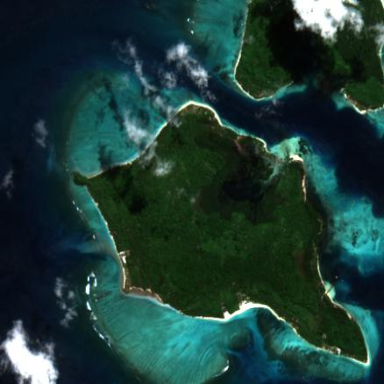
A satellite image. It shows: Island with natural coastline.